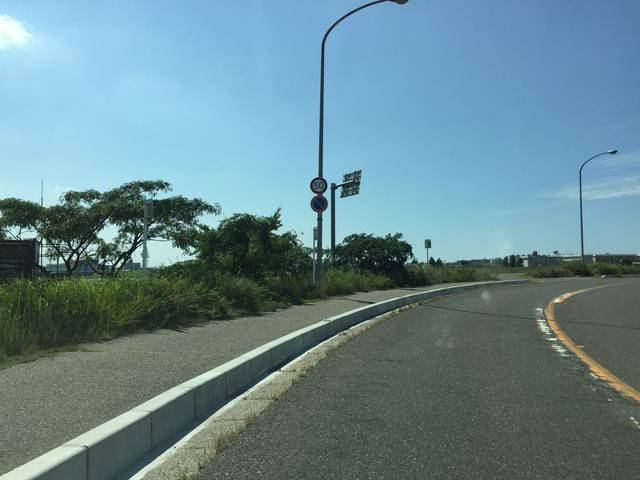
Region: Japan
Coordinates: 37.897, 139.014